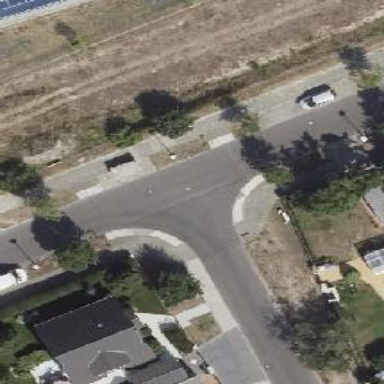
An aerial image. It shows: Unmarked crossing on footway.